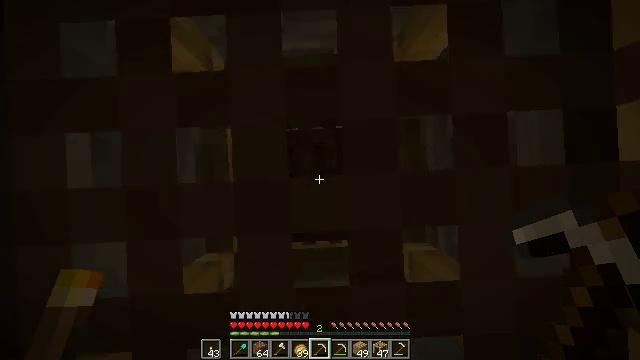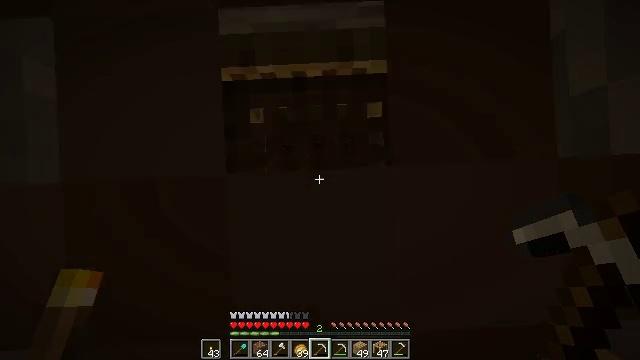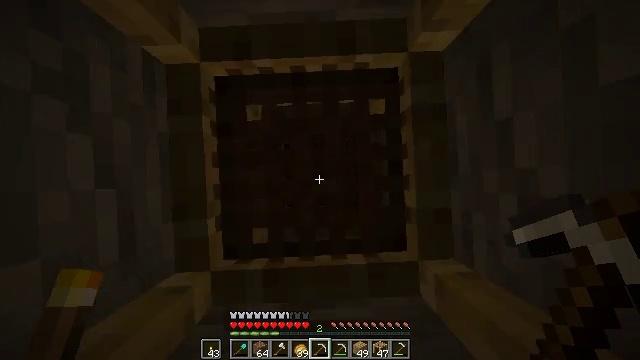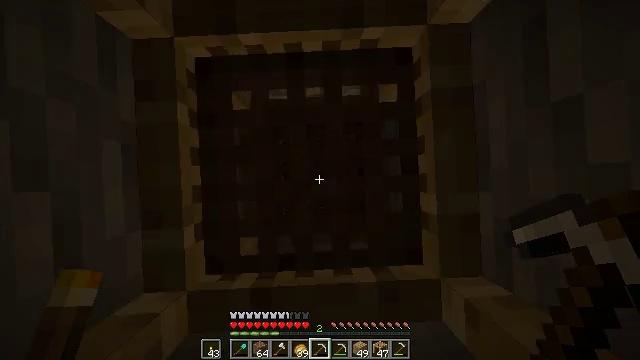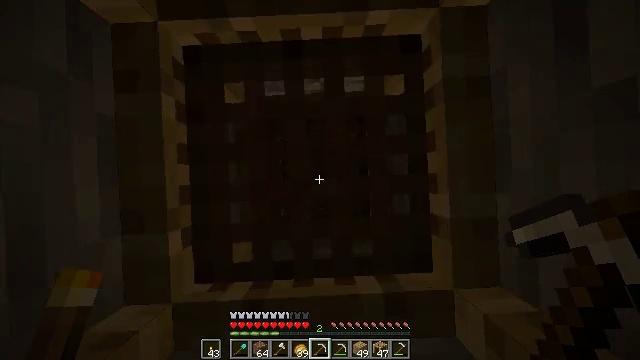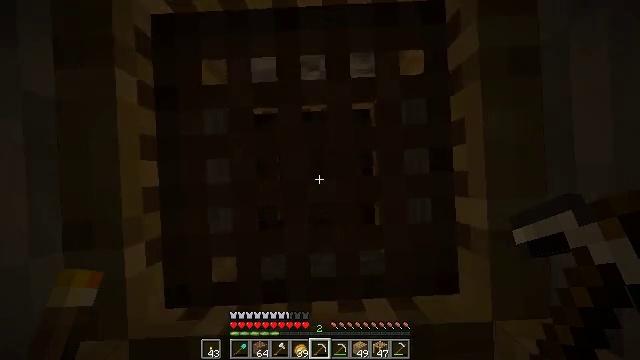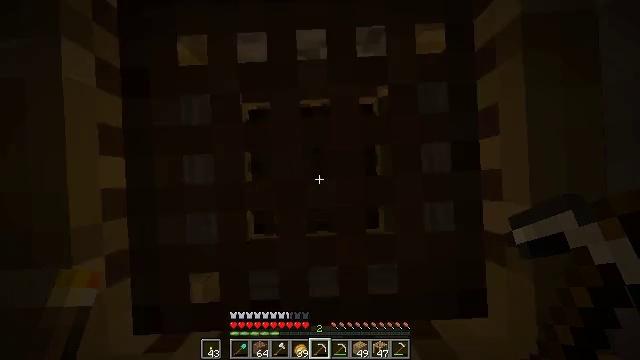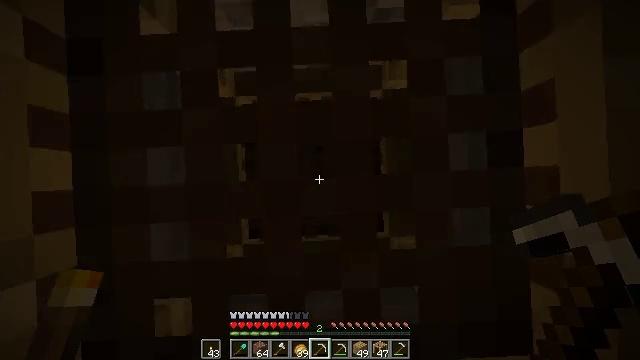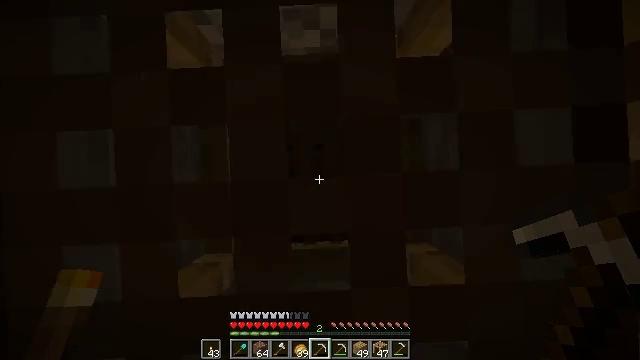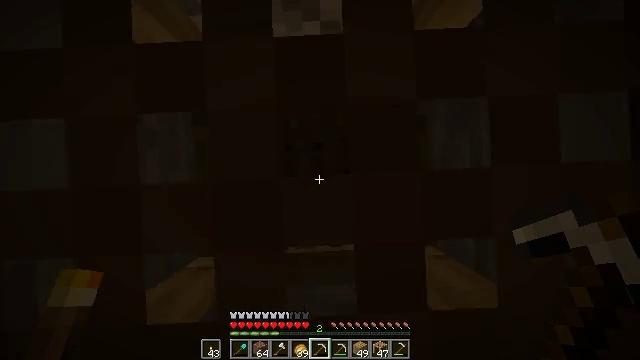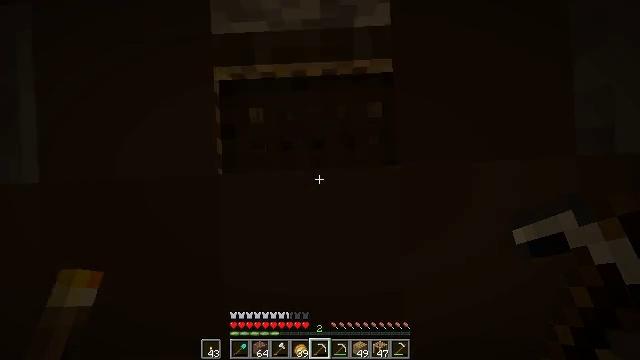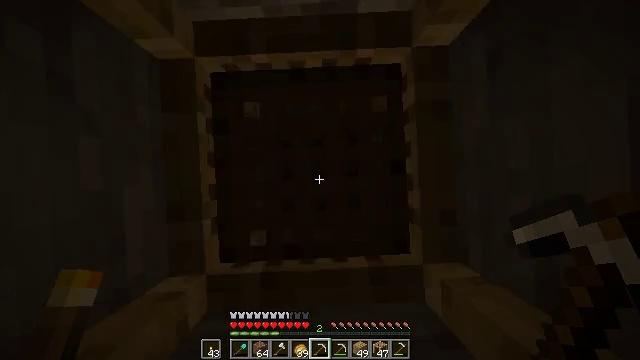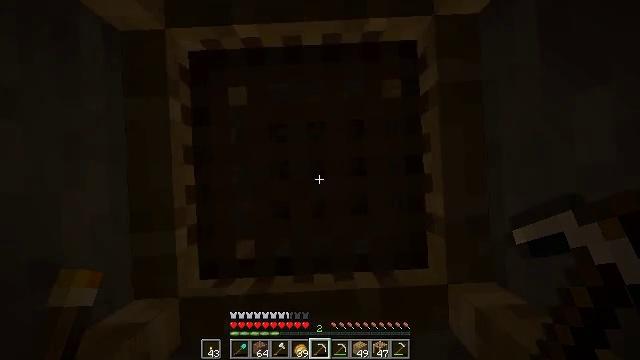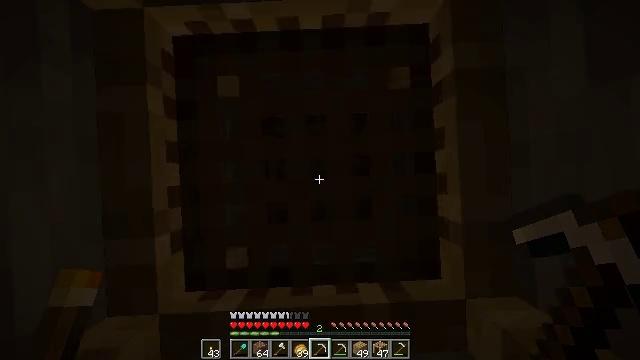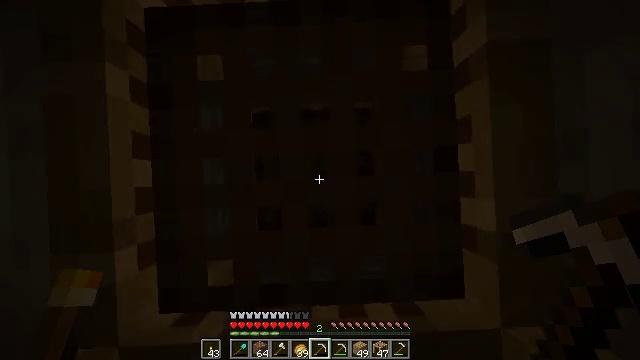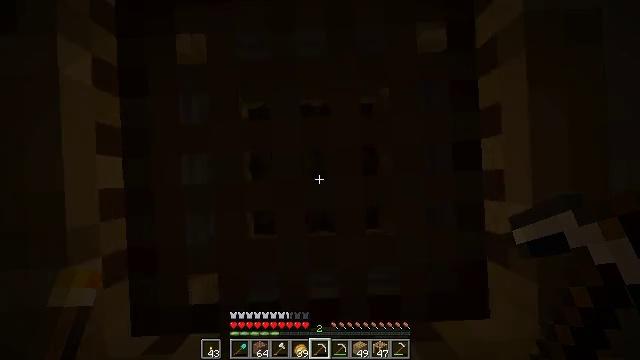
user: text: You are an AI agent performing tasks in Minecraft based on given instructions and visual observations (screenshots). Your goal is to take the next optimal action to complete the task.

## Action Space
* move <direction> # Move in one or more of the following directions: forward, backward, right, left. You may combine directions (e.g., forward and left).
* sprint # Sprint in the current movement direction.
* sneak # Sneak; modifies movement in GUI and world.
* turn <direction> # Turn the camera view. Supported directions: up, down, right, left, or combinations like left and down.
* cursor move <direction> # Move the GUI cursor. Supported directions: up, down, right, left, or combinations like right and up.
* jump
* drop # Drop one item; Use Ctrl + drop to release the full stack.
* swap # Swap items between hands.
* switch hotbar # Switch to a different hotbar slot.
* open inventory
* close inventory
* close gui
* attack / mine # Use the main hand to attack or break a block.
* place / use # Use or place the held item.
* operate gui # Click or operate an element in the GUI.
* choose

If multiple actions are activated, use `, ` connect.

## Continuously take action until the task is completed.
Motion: motion action
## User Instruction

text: Dismantle the scaffolding.
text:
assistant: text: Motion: jump
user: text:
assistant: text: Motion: jump
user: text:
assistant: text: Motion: jump
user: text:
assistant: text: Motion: jump
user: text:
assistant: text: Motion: jump
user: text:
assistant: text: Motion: jump
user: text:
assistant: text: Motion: jump
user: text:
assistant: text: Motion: jump
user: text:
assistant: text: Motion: jump
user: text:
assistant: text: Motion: jump
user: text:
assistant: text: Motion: jump
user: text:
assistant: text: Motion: jump
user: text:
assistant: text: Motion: jump
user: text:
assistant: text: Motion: jump
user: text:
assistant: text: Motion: jump
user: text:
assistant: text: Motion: jump
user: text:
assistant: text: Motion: jump
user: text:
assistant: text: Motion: jump
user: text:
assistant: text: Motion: jump
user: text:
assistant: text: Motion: jump
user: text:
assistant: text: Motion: jump
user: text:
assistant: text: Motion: jump
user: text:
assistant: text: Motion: jump
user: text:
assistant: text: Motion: jump
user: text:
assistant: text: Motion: jump
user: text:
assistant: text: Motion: jump
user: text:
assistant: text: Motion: jump
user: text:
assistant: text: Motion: jump
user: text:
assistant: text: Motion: jump
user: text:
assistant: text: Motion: jump